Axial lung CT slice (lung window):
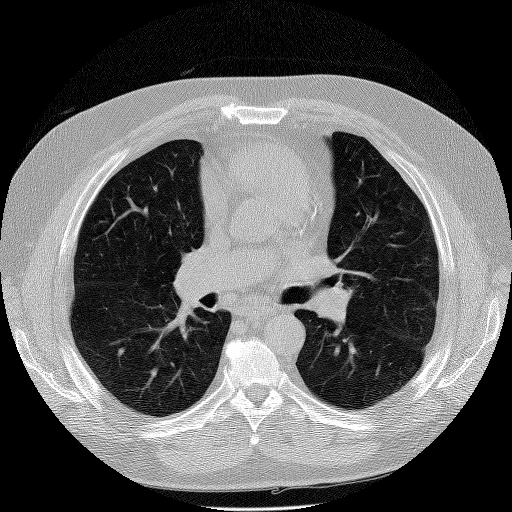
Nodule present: no